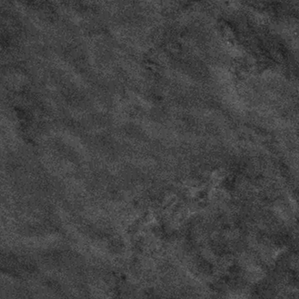
Label: frost